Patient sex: M
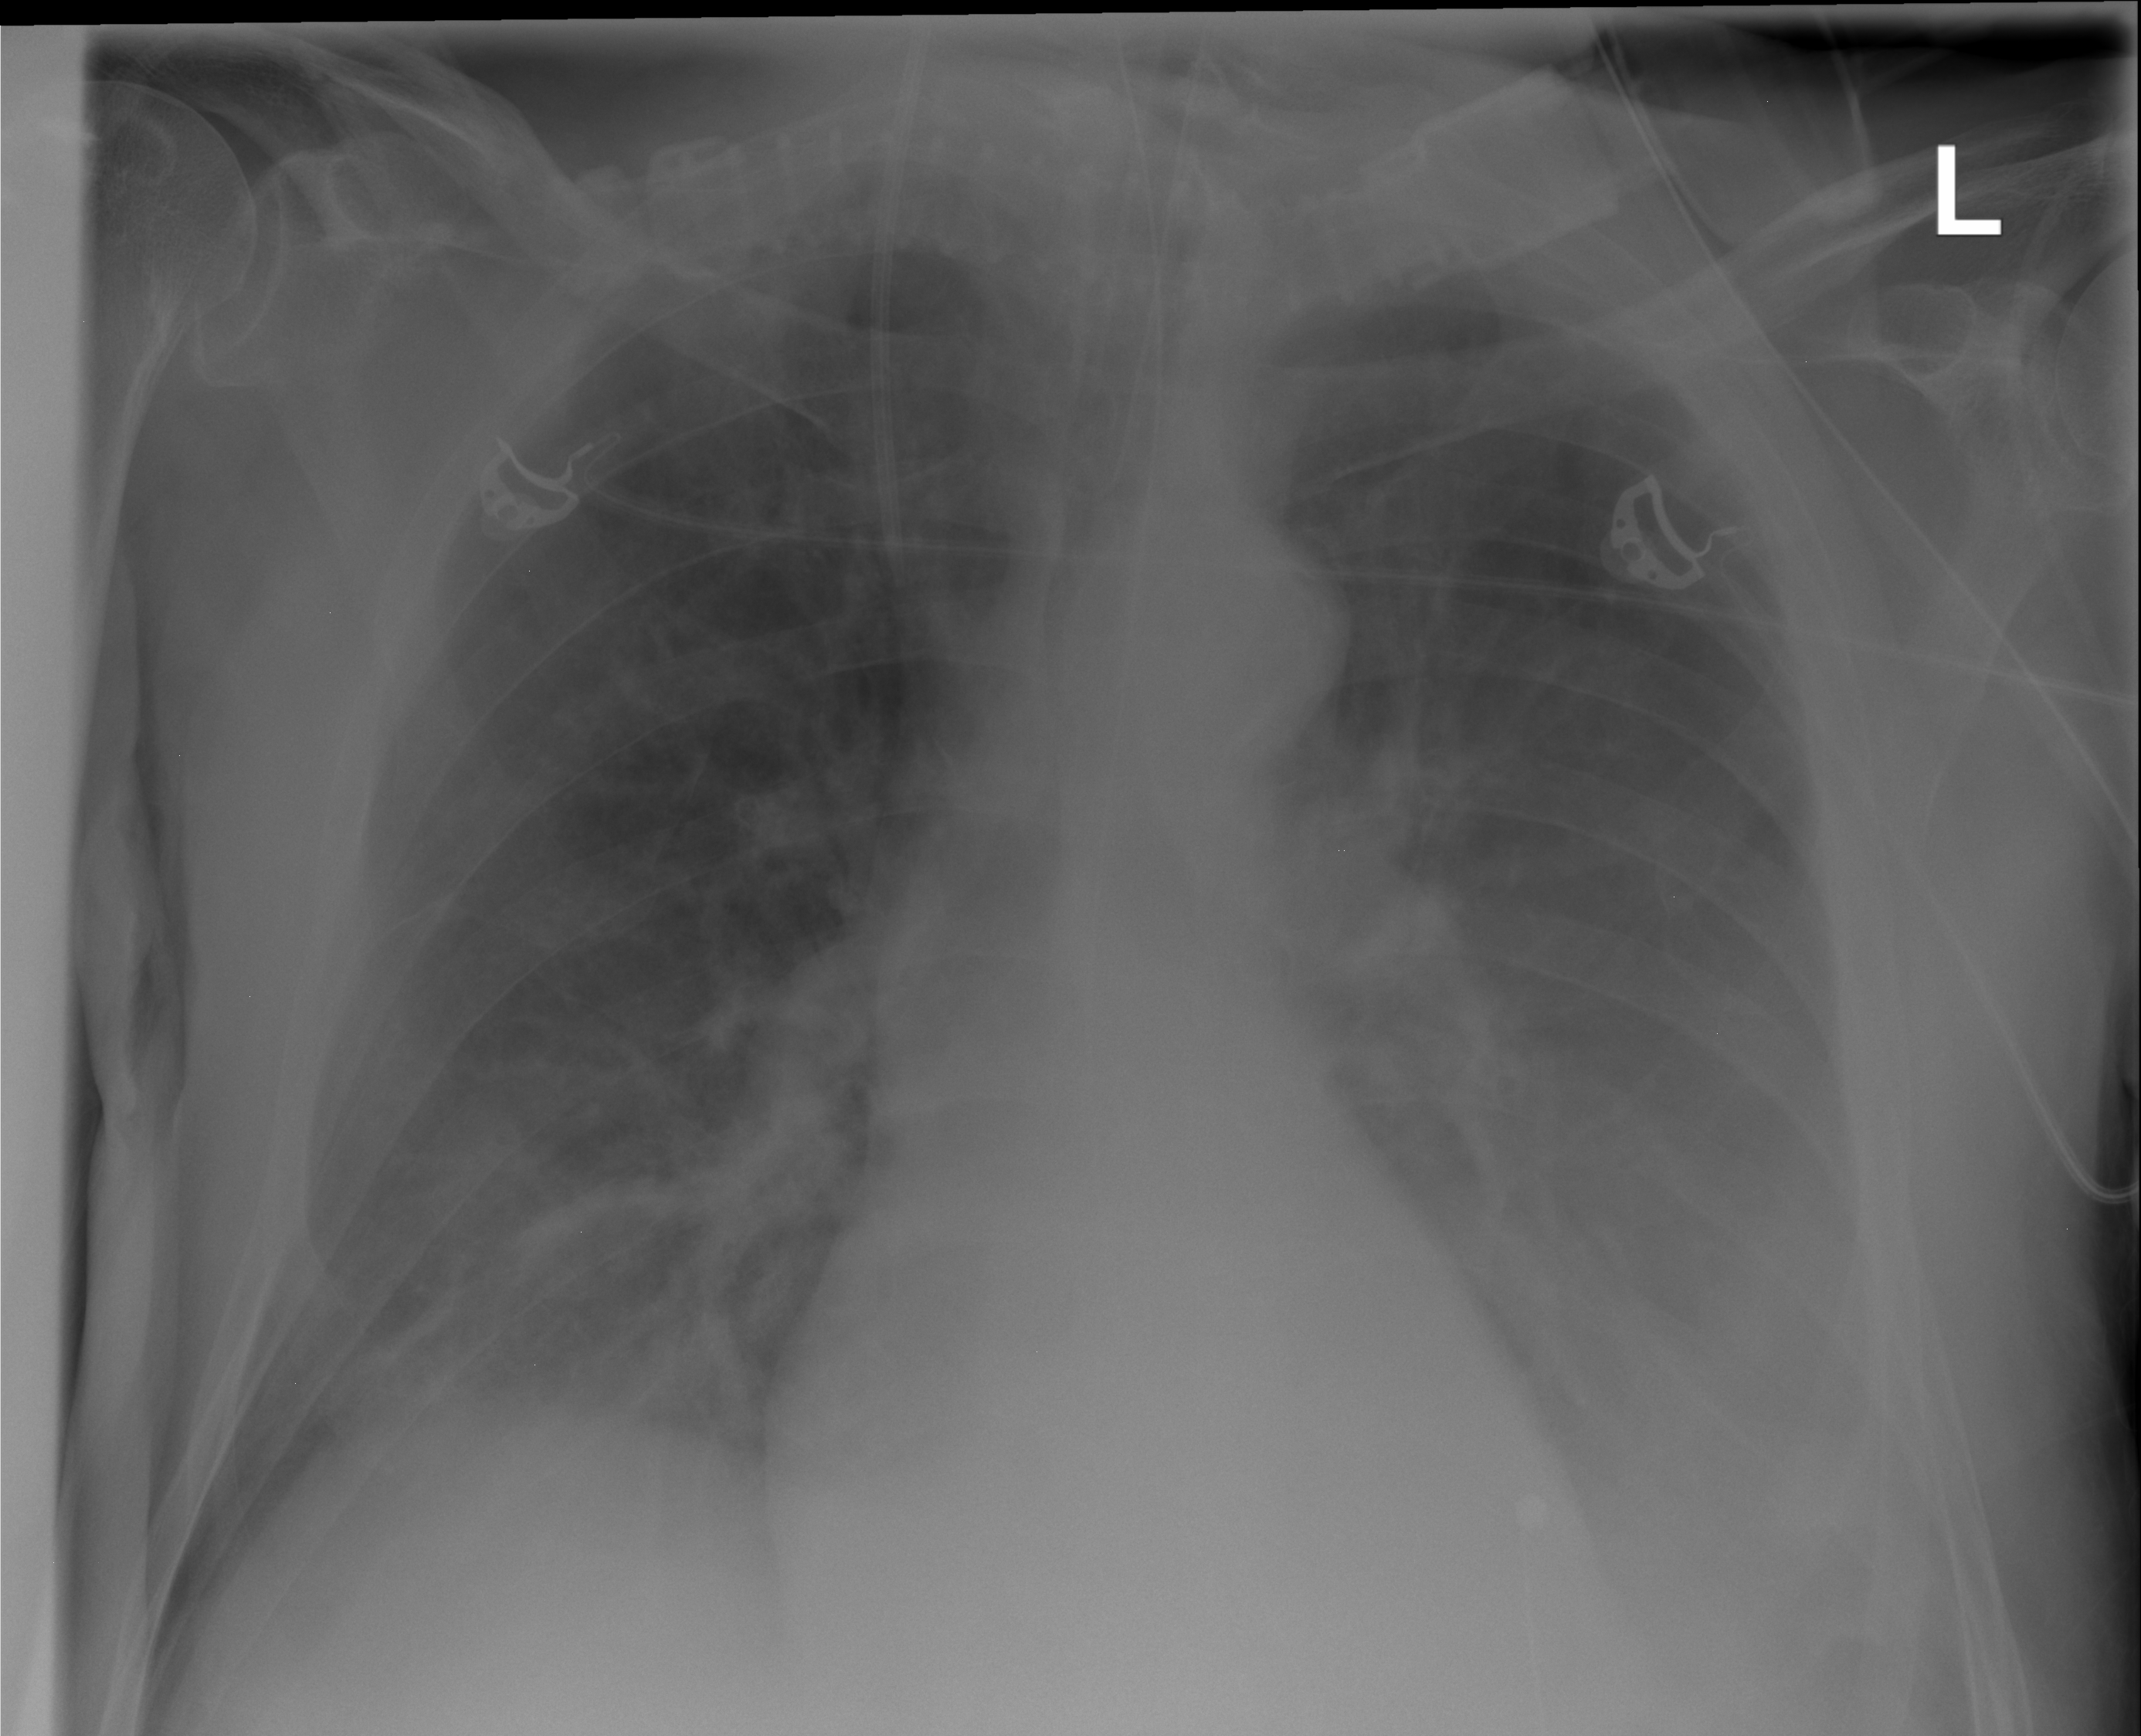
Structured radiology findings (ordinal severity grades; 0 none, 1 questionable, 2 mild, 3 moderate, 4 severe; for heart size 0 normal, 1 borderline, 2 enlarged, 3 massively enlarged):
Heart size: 0
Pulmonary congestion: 0
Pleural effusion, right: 2
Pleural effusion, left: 2
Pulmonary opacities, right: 2
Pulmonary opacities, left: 0
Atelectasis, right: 0
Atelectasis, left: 0